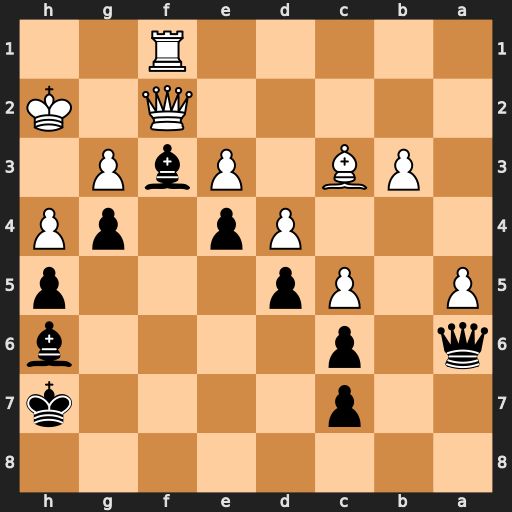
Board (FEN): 8/2p4k/q1p4b/P1Pp3p/3Pp1pP/1PB1PbP1/5Q1K/5R2
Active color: b
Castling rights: -
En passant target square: -
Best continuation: Bxe3 Qe1 Qd3